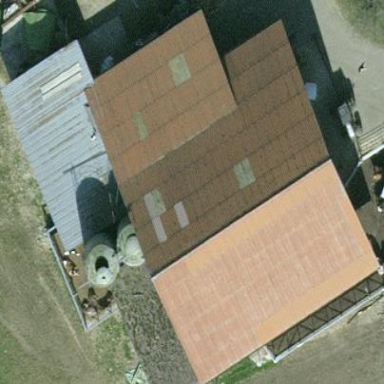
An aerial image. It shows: Farm auxiliary building.